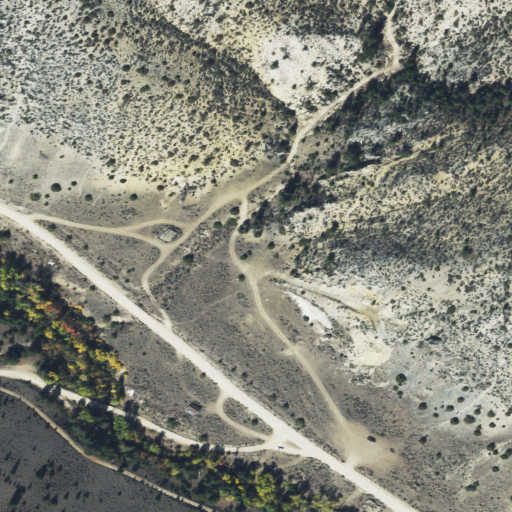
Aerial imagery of valley in Montana named Lime Gulch containing shrub, grassland, open development, evergreen forest, and low intensity development